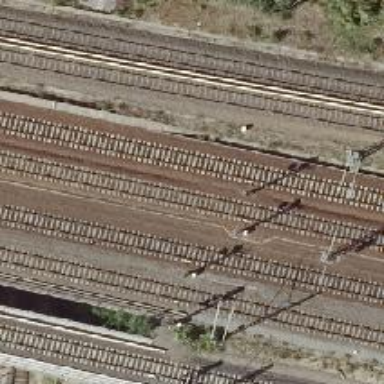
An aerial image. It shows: Railway with electrified contact lines.